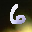
Label: 6